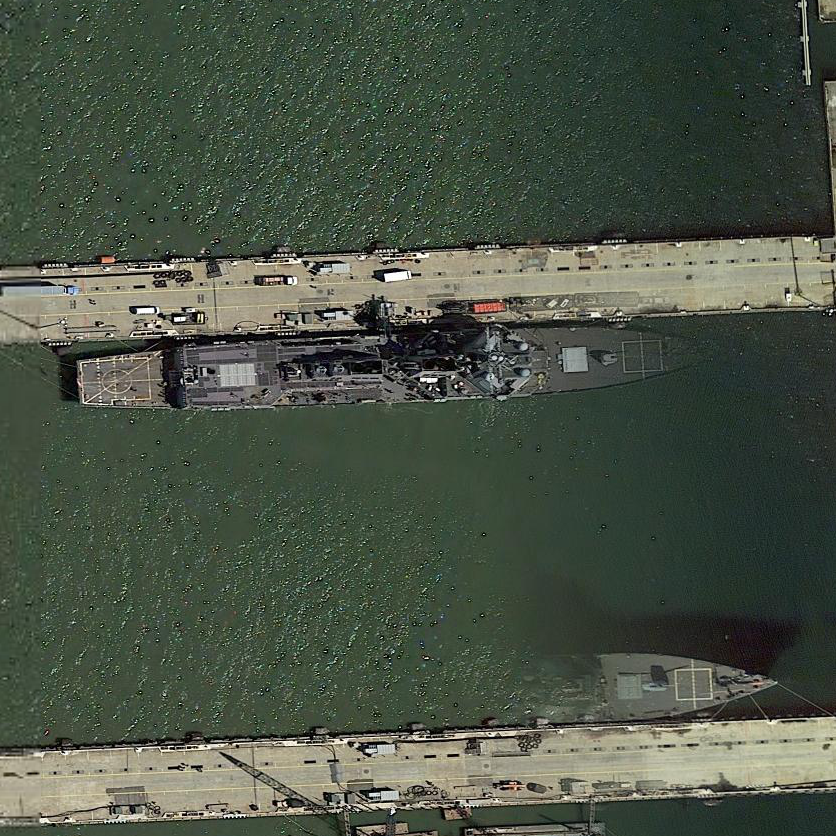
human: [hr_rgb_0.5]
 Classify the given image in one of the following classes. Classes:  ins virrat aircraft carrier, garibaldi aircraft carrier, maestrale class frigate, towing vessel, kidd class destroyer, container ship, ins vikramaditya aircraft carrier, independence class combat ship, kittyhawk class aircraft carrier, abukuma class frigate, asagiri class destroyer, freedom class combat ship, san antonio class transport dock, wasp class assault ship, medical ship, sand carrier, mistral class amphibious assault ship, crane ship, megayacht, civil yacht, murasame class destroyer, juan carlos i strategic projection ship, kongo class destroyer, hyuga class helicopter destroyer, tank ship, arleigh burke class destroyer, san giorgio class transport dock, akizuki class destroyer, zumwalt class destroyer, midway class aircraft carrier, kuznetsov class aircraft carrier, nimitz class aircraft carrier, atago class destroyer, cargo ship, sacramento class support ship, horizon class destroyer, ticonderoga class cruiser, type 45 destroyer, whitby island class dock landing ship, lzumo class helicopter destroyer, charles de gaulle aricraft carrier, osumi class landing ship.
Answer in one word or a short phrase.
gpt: Arleigh Burke class destroyer